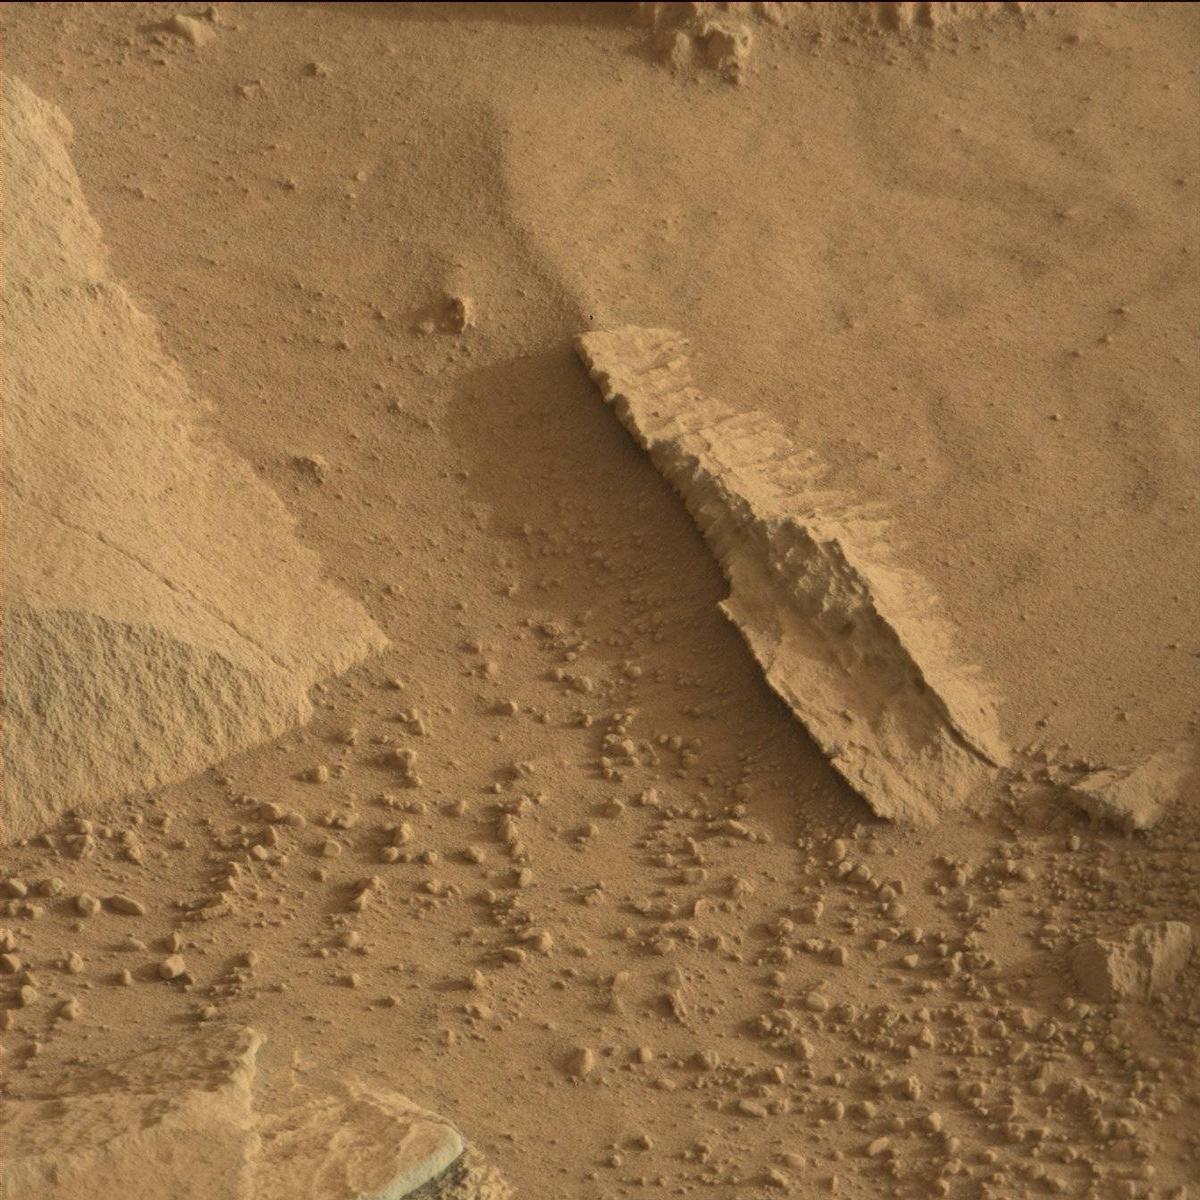
Terrain classes present: Bedrock, Sand / Soil